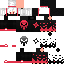
A female human skin with dark skin, wearing brown long hair dressed in a red hoodie and red pants, featuring a closed mouth.